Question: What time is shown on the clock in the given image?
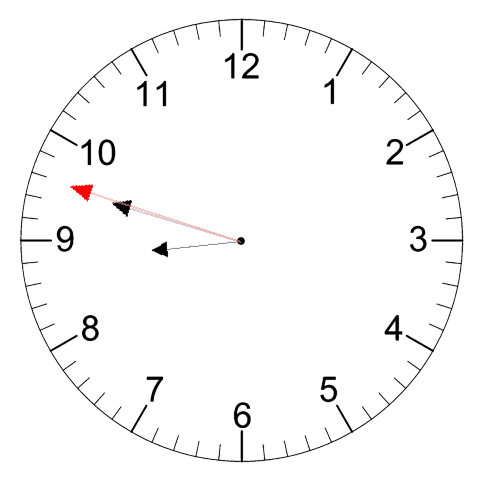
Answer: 08:47:48